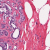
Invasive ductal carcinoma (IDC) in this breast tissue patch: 0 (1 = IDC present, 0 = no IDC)